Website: lowes
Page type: delivery-shipping
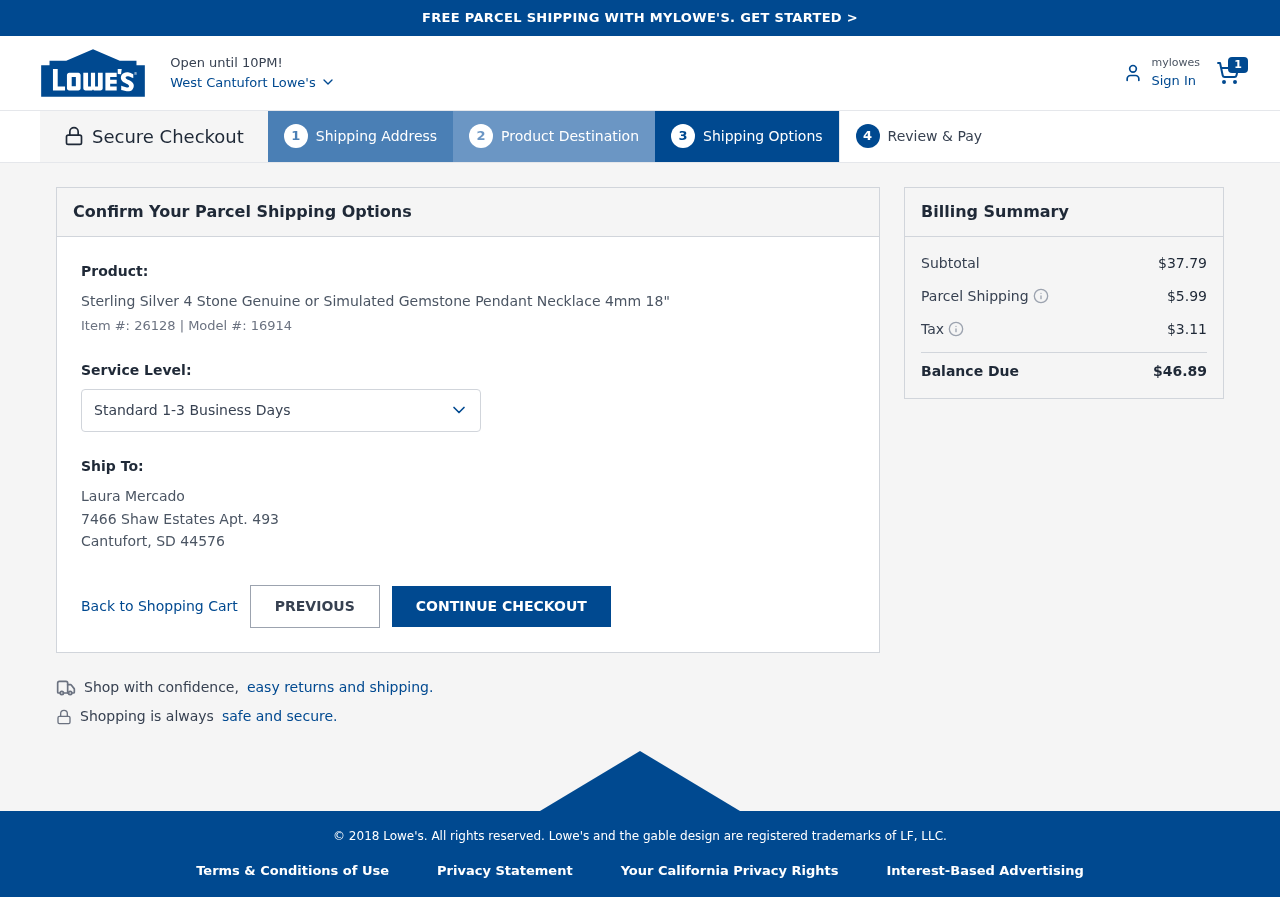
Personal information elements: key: PII_CITY
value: Cantufort
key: PII_CITY_STATE_ZIP
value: Cantufort, SD 44576
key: PII_FULLNAME
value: Laura Mercado
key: PII_STREET
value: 7466 Shaw Estates Apt. 493
Product elements: key: PRODUCT1_NAME
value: Sterling Silver 4 Stone Genuine or Simulated Gemstone Pendant Necklace 4mm 18"
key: PRODUCT1_ITEM_NUMBER
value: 26128
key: PRODUCT1_MODEL_NUMBER
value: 16914
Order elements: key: ORDER_NUM_ITEMS
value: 1
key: ORDER_SUBTOTAL
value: $37.79
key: ORDER_SHIPPING_COST
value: $5.99
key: ORDER_TAX
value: $3.11
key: ORDER_TOTAL
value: $46.89